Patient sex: M
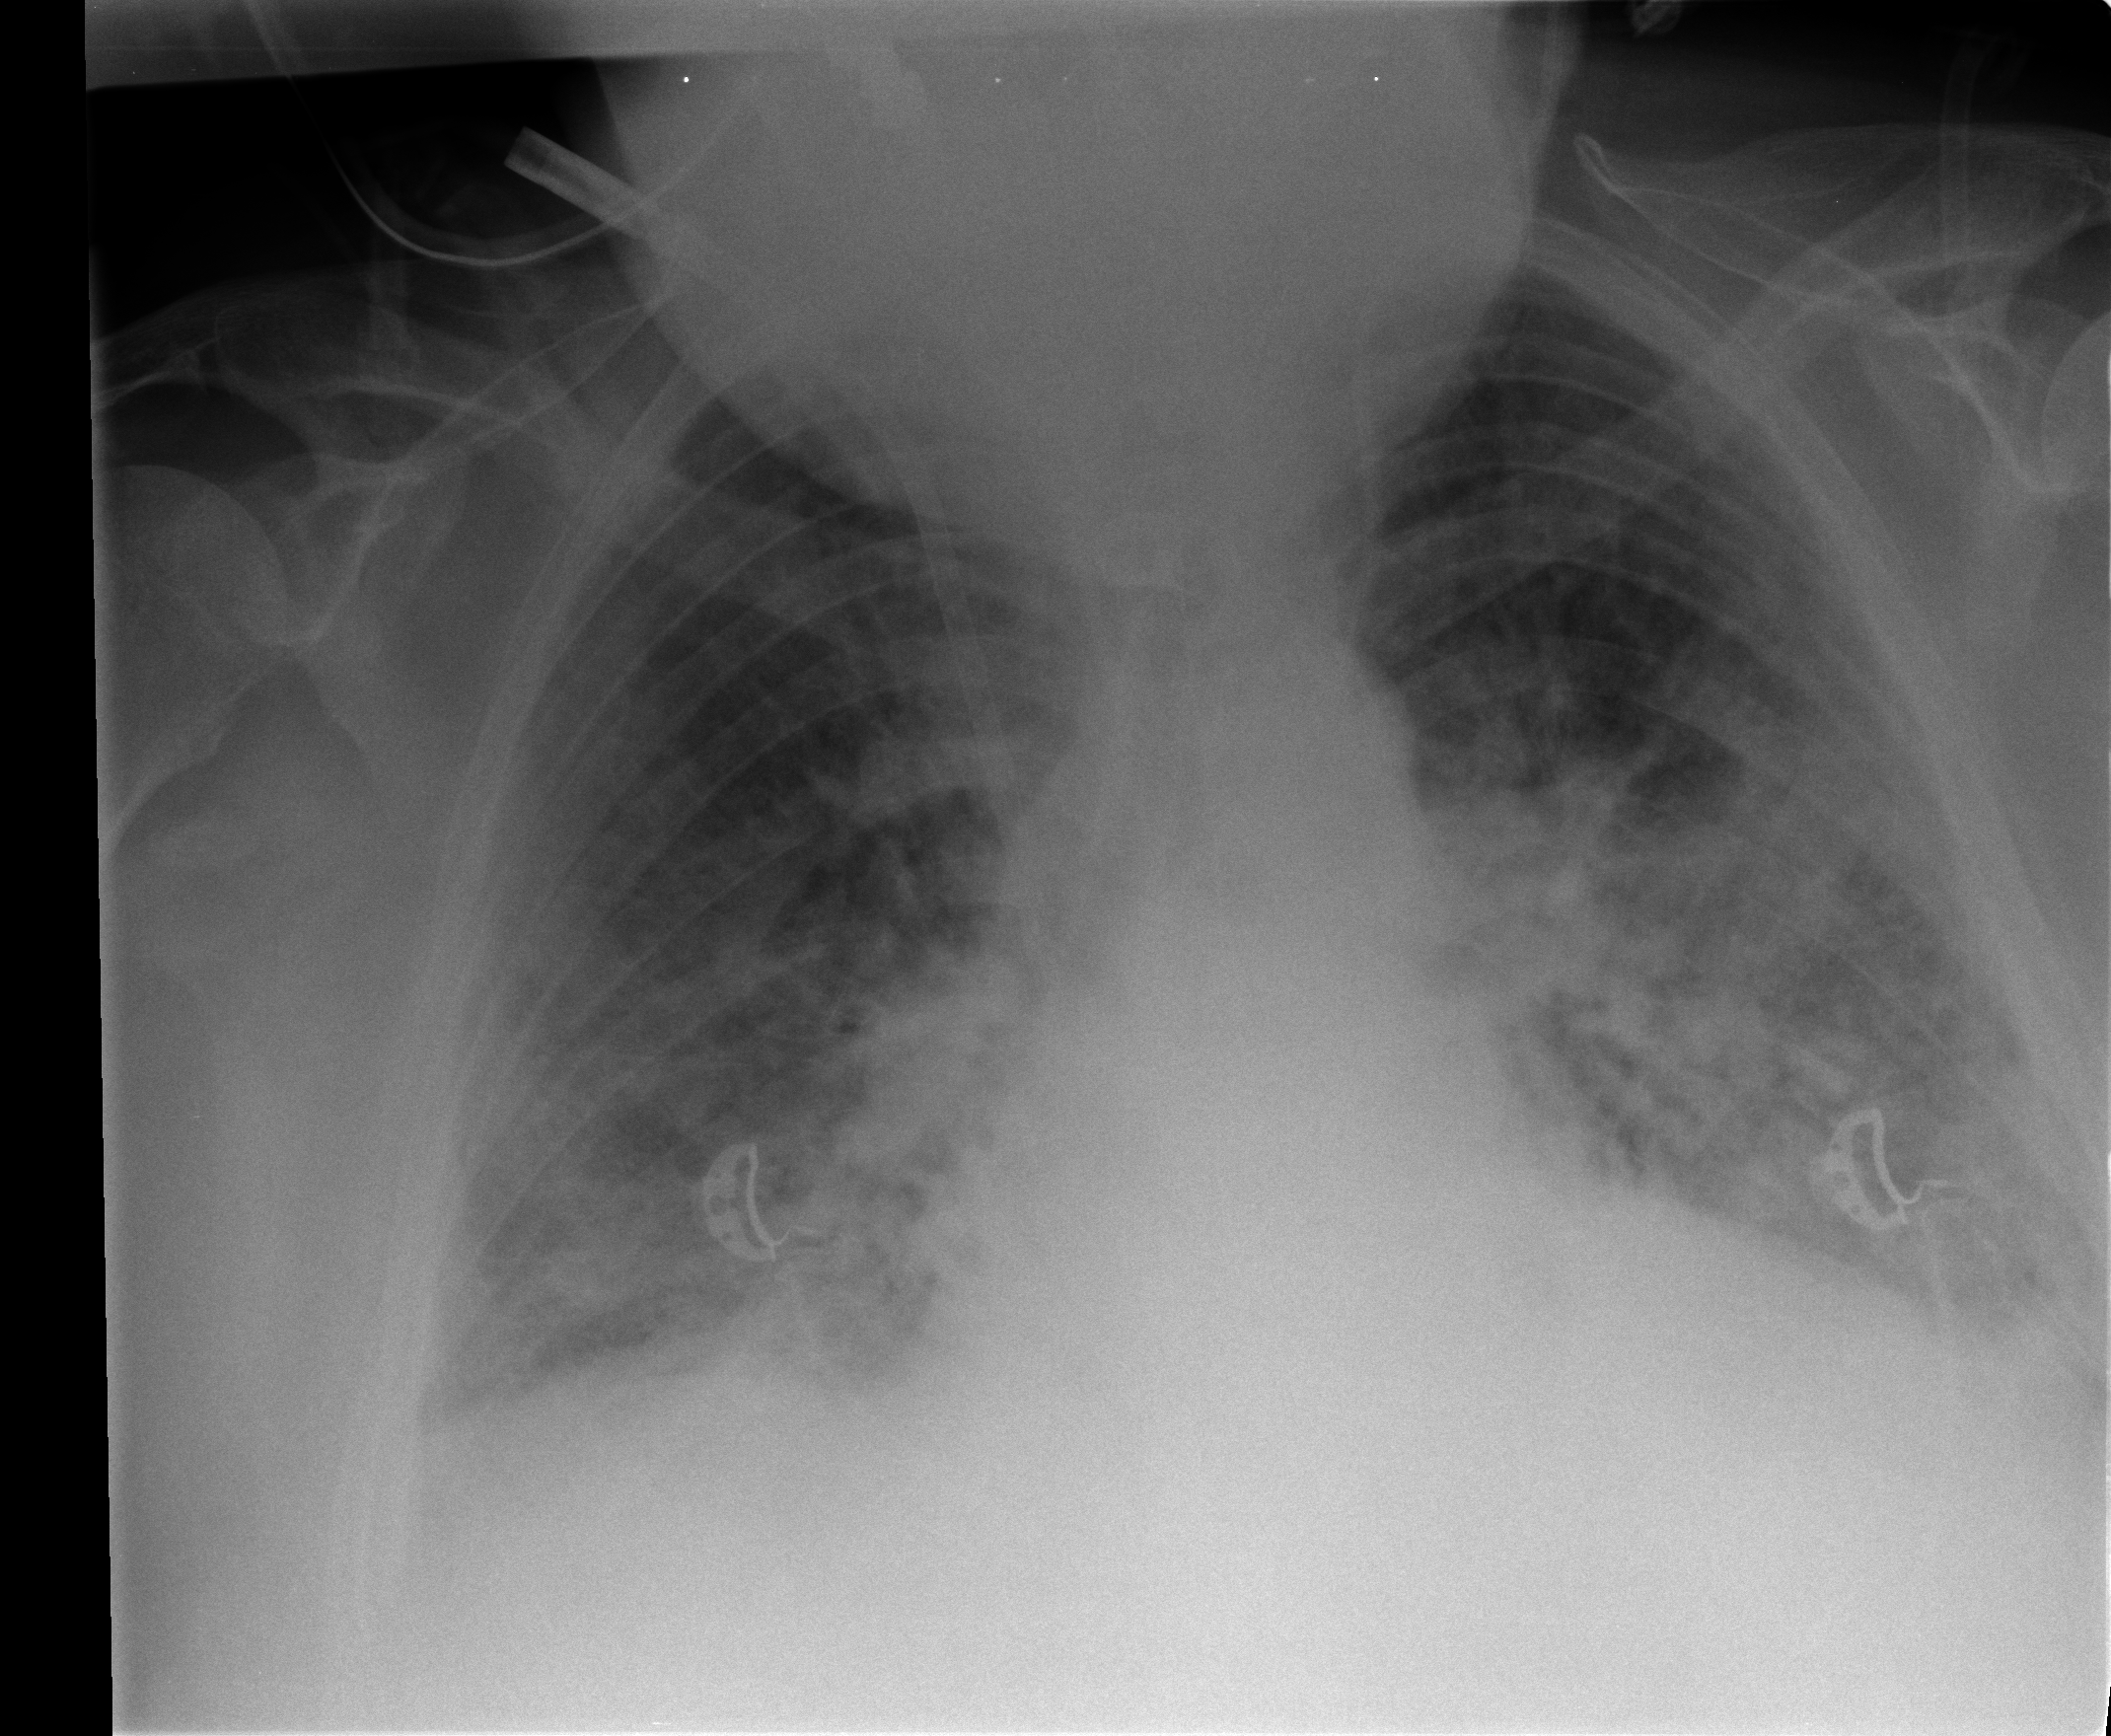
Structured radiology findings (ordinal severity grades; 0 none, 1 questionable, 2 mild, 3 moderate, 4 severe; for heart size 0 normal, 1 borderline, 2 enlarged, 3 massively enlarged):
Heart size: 2
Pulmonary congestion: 0
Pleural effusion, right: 1
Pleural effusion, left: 1
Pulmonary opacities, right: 3
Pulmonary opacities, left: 3
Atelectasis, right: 3
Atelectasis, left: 3